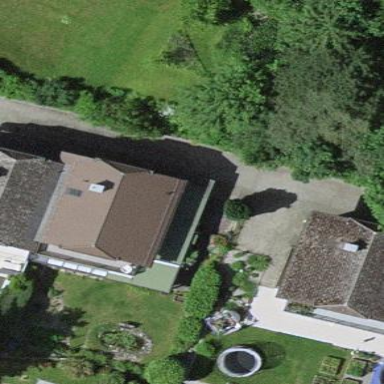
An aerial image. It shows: Simple and straightforward house.